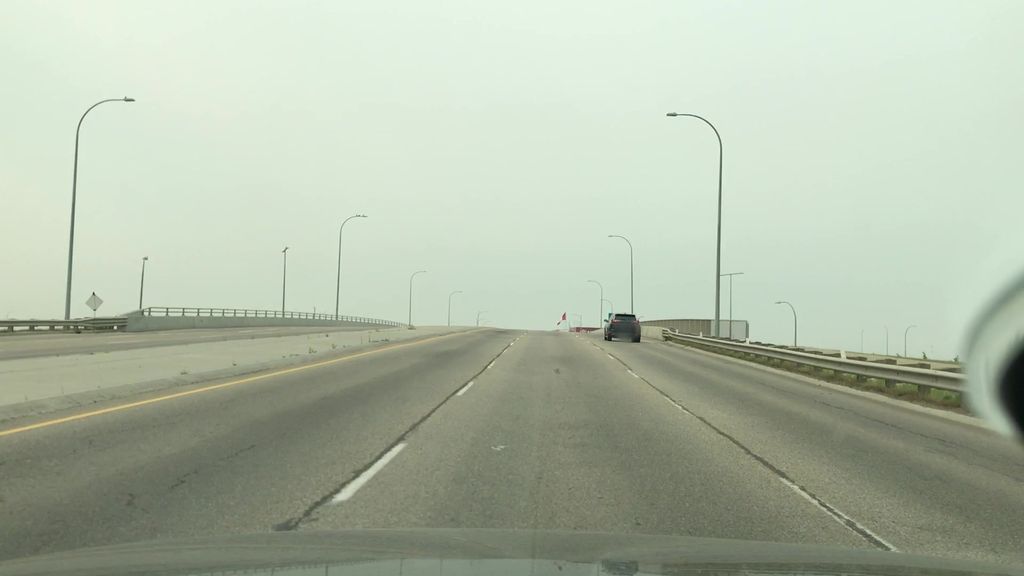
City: edmonton